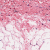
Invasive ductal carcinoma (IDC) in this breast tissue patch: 0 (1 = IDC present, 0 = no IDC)